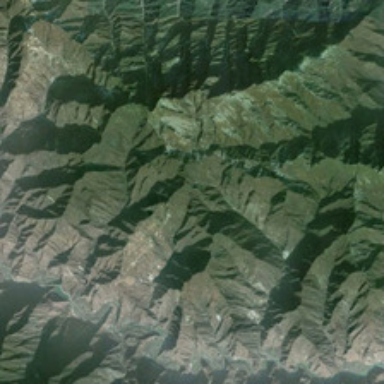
There is a road along a river winding in the valley .